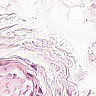
Metastatic tissue present: no